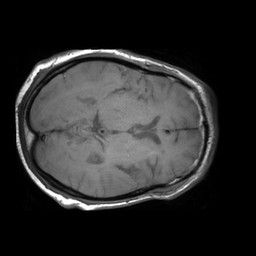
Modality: T1w
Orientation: axial
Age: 57
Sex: male
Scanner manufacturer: philips
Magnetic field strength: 3 T
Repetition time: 0.5639 s
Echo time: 0.01 s